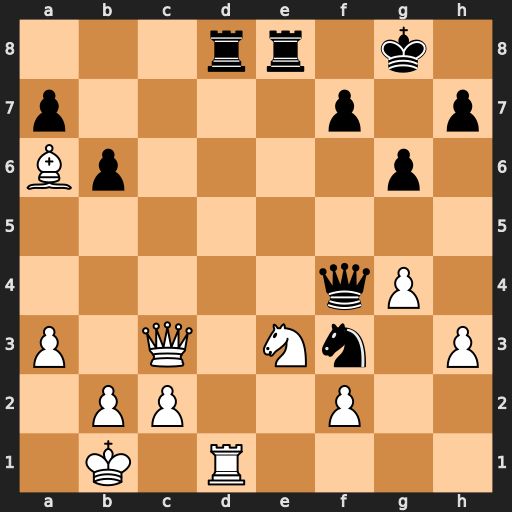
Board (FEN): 3rr1k1/p4p1p/Bp4p1/8/5qP1/P1Q1Nn1P/1PP2P2/1K1R4
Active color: w
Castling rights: -
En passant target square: -
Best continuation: Nd5 Rxd5 Rxd5